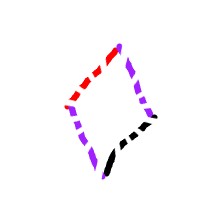
Shape: rhombus